Question: I have a problem when trying to install Pygame. My Python is installed under Program Files in the C drive (C:\Program Files\Python). My registry wont show, and I have no idea what I shall do. Should it go under site-packages or what? Believe me, I've been searching around for ages in order to solve this. Please come with specific steps on what I shall do. Sorry, I'm new to this (as you can see). Correct me if I use registry wrong :)

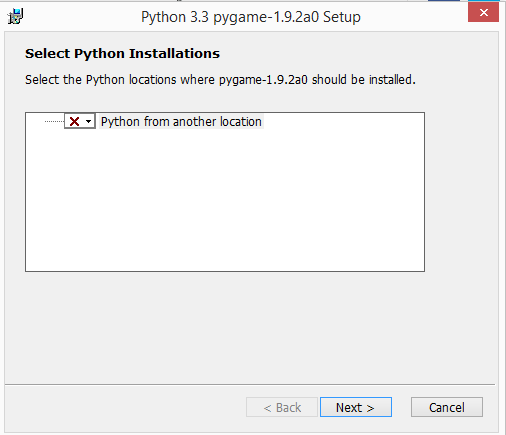
Answer: First visit <URL>.
Be sure that you have installed numpy properly and then check once more that you have downloaded the proper pygame binary for your specific OS (x32, x64).
If everything of the above fails, un-install python and reinstall it (again using the proper version).
I had some similar issues with PIL and after reinstalling python it fixed.
For picture issue: You can upload it to your dropbox or google drive and share here the link.
Edit: Be sure that python is in the environment variables path of windows
edit2: which version of python do you use. Python 2.x has some incoherences with python 3.x so check that too.